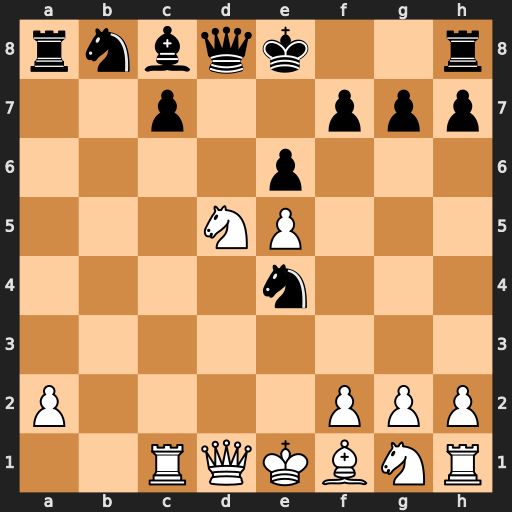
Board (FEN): rnbqk2r/2p2ppp/4p3/3NP3/4n3/8/P4PPP/2RQKBNR
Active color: w
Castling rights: Kkq
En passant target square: -
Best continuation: Nxc7+ Ke7 Qxd8+ Rxd8 Nxa8